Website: home-depot
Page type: customer-info-address
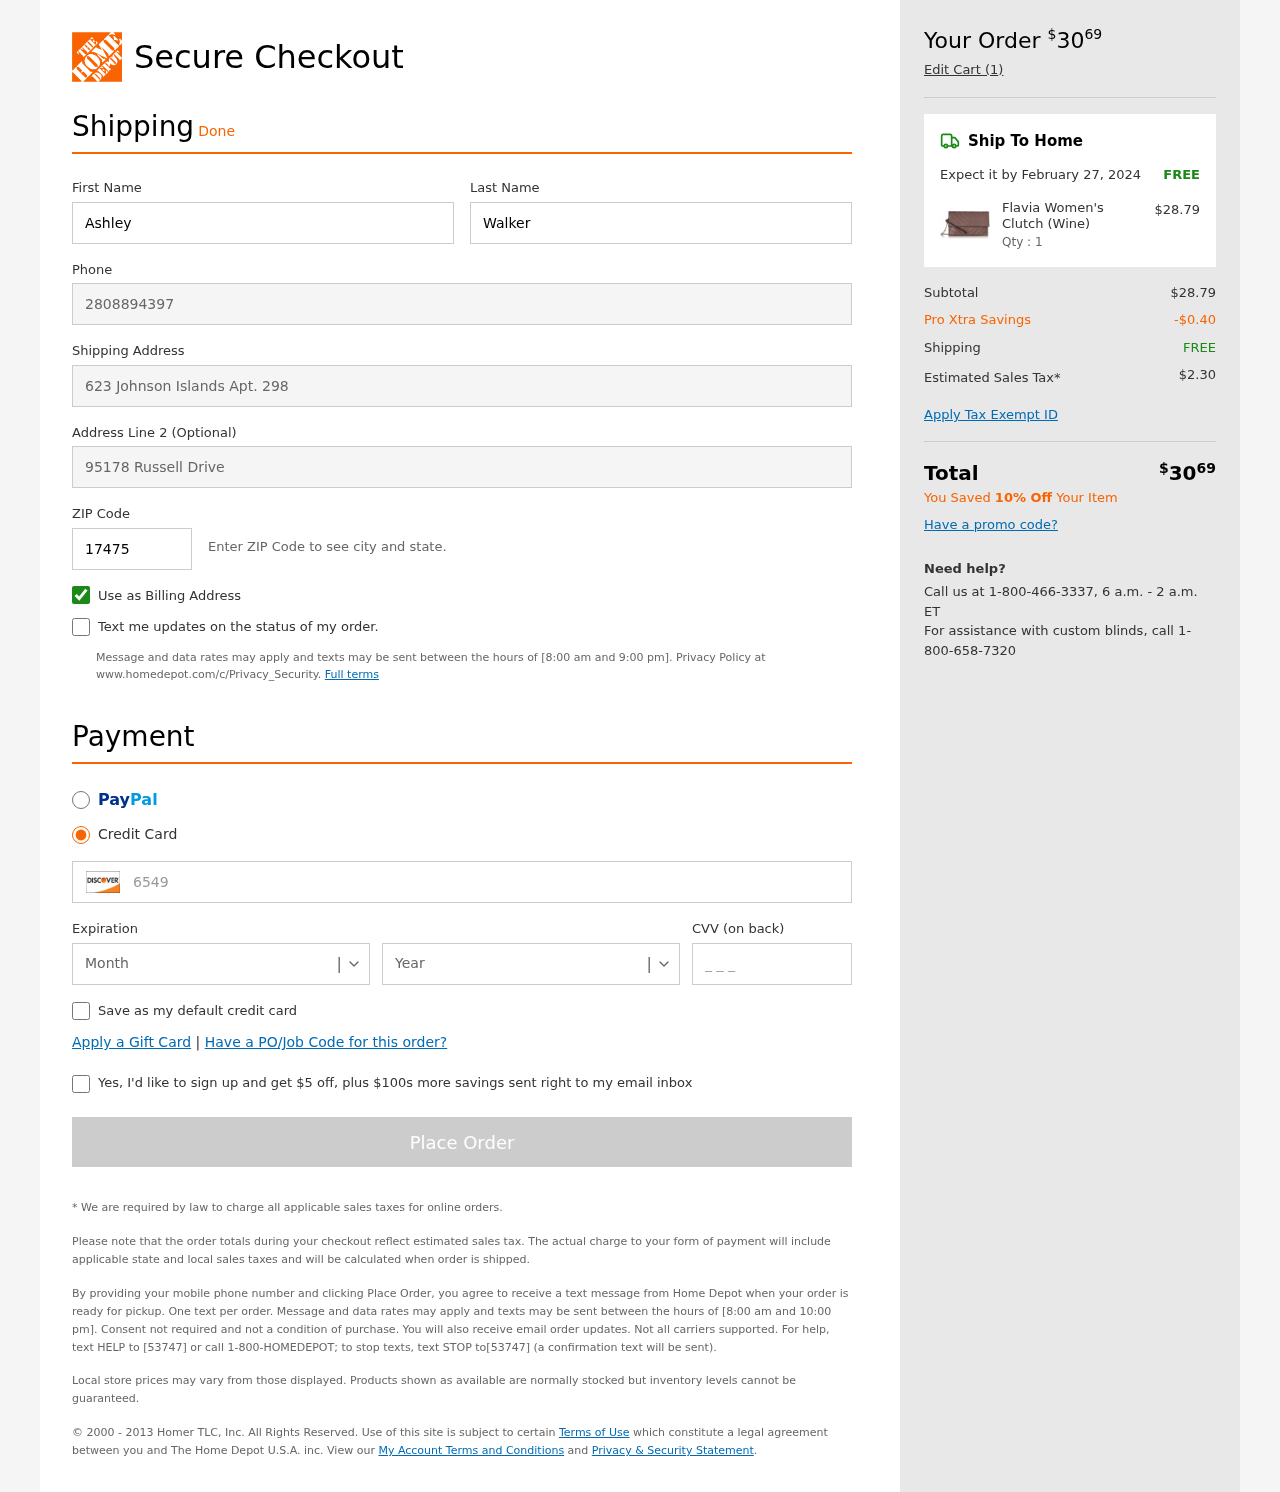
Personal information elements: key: PII_CARD_CVV
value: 599
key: PII_CARD_EXPIRY_MONTH
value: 07
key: PII_CARD_EXPIRY_YEAR
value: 28
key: PII_CARD_NUMBER
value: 6549 8473 1540 2460
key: PII_FIRSTNAME
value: Ashley
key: PII_LASTNAME
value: Walker
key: PII_PHONE
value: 2808894397
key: PII_POSTCODE
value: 17475
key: PII_STREET
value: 623 Johnson Islands Apt. 298
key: PII_STREET2
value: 95178 Russell Drive
Product elements: key: PRODUCT1_NAME
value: Flavia Women's Clutch (Wine)
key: PRODUCT1_PRICE
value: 28.79
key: PRODUCT1_QUANTITY
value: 1
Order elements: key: ORDER_TOTAL
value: $3069
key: ORDER_NUM_ITEMS
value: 1
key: ORDER_DELIVERY_DATE
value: February 27, 2024
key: ORDER_SHIPPING_COST
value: FREE
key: ORDER_SUBTOTAL
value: $28.79
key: ORDER_DISCOUNT
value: -$0.40
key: ORDER_SHIPPING_COST2
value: FREE
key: ORDER_TAX
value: $2.30
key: ORDER_TOTAL2
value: $3069
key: ORDER_SAVINGS_MESSAGE
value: You Saved 10% Off Your Item